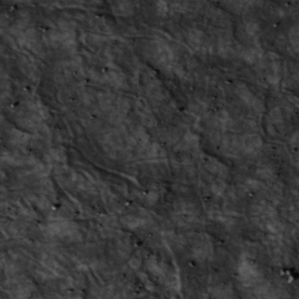
Label: non_frost